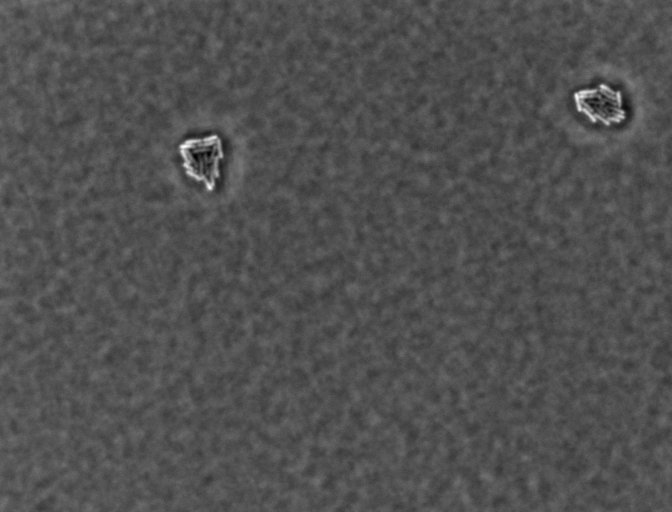
Salmonella enterica Typhimurium